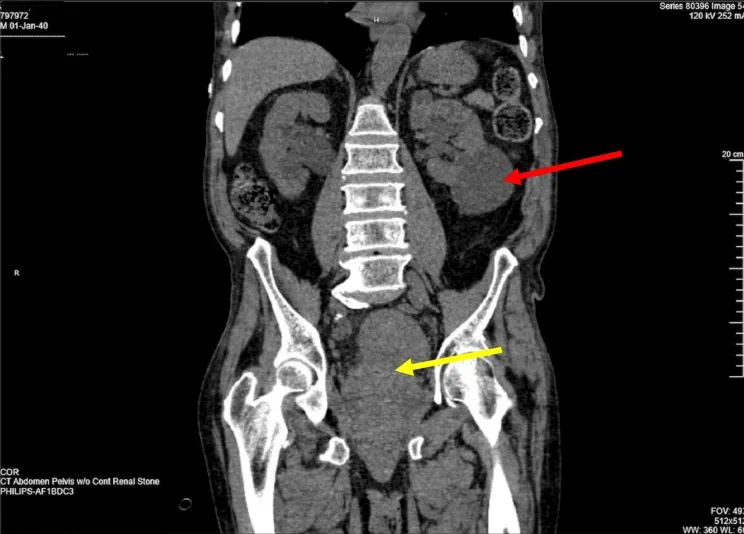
CT scan of abdomen and pelvis (coronal view). Moderate bilateral hydroureteronephrosis. Incidental finding of the left renal cyst within the lower pole (red arrow). Marked heterogeneity within the urinary bladder likely represents hemorrhage (yellow arrow).
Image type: radiology (ct)